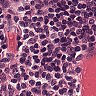
Metastatic tissue present: no